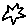
Label: star